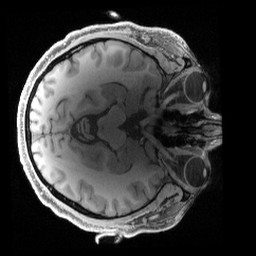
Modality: T1w
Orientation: axial
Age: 43
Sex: male
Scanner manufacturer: siemens
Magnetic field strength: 3 T
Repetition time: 2.4 s
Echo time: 0.00241 s